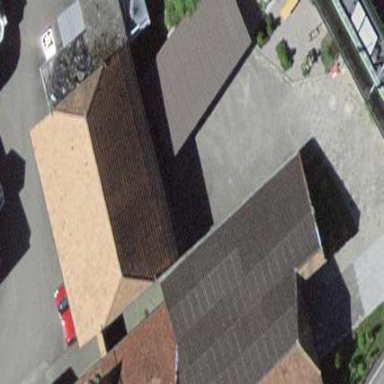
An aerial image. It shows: View of roof of building.